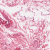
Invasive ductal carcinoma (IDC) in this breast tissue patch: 0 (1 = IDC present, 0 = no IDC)